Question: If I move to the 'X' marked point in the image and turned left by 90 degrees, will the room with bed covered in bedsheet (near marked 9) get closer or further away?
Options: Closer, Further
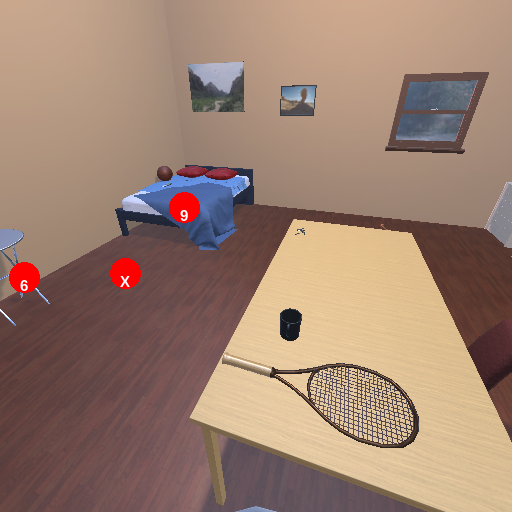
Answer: Closer